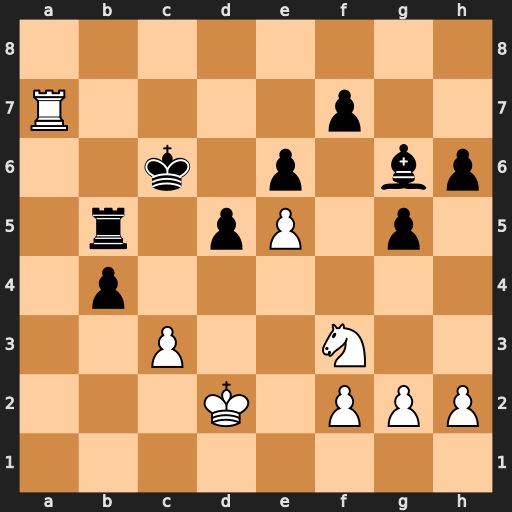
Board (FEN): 8/R4p2/2k1p1bp/1r1pP1p1/1p6/2P2N2/3K1PPP/8
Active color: w
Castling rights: -
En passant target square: -
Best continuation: Nd4+ Kb6 Nxb5